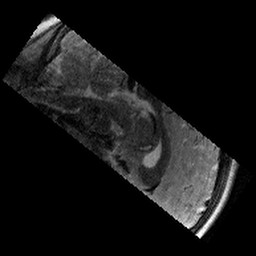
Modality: T2w
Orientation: sagittal
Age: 11
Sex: male
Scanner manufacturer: siemens
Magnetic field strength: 3 T
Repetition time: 9.23 s
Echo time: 0.067 s